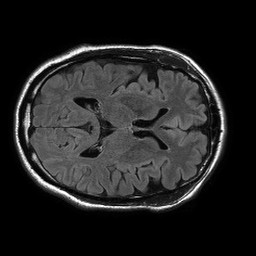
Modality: FLAIR
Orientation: axial
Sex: male
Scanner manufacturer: philips
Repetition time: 11 s
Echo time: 0.125 s